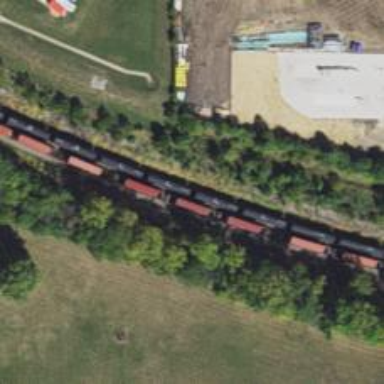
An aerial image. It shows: Railway track.